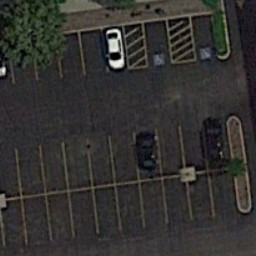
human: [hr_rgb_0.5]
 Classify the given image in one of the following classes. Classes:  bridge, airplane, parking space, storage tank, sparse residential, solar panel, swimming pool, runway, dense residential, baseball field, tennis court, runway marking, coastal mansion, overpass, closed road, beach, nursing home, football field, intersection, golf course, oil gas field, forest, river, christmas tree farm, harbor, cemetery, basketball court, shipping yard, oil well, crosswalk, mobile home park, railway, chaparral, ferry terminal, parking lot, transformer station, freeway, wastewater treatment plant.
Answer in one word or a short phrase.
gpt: parking space